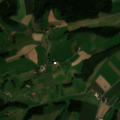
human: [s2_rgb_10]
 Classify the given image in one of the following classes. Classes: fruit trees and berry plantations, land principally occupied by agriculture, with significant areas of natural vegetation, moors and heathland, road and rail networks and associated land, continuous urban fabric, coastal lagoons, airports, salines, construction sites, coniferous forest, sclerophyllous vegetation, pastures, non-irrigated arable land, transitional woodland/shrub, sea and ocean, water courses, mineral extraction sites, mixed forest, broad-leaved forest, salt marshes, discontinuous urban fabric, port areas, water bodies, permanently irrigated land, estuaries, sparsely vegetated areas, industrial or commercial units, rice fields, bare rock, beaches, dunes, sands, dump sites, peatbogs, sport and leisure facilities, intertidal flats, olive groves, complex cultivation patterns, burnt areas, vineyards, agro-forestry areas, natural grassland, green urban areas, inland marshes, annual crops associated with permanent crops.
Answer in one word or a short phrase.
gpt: non-irrigated arable land, complex cultivation patterns, coniferous forest